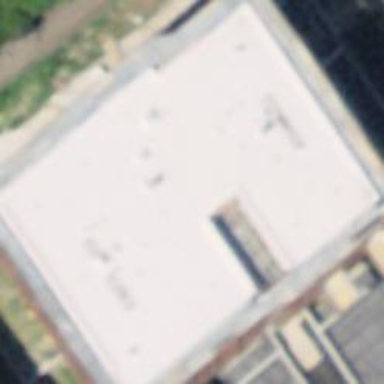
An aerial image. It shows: Building.